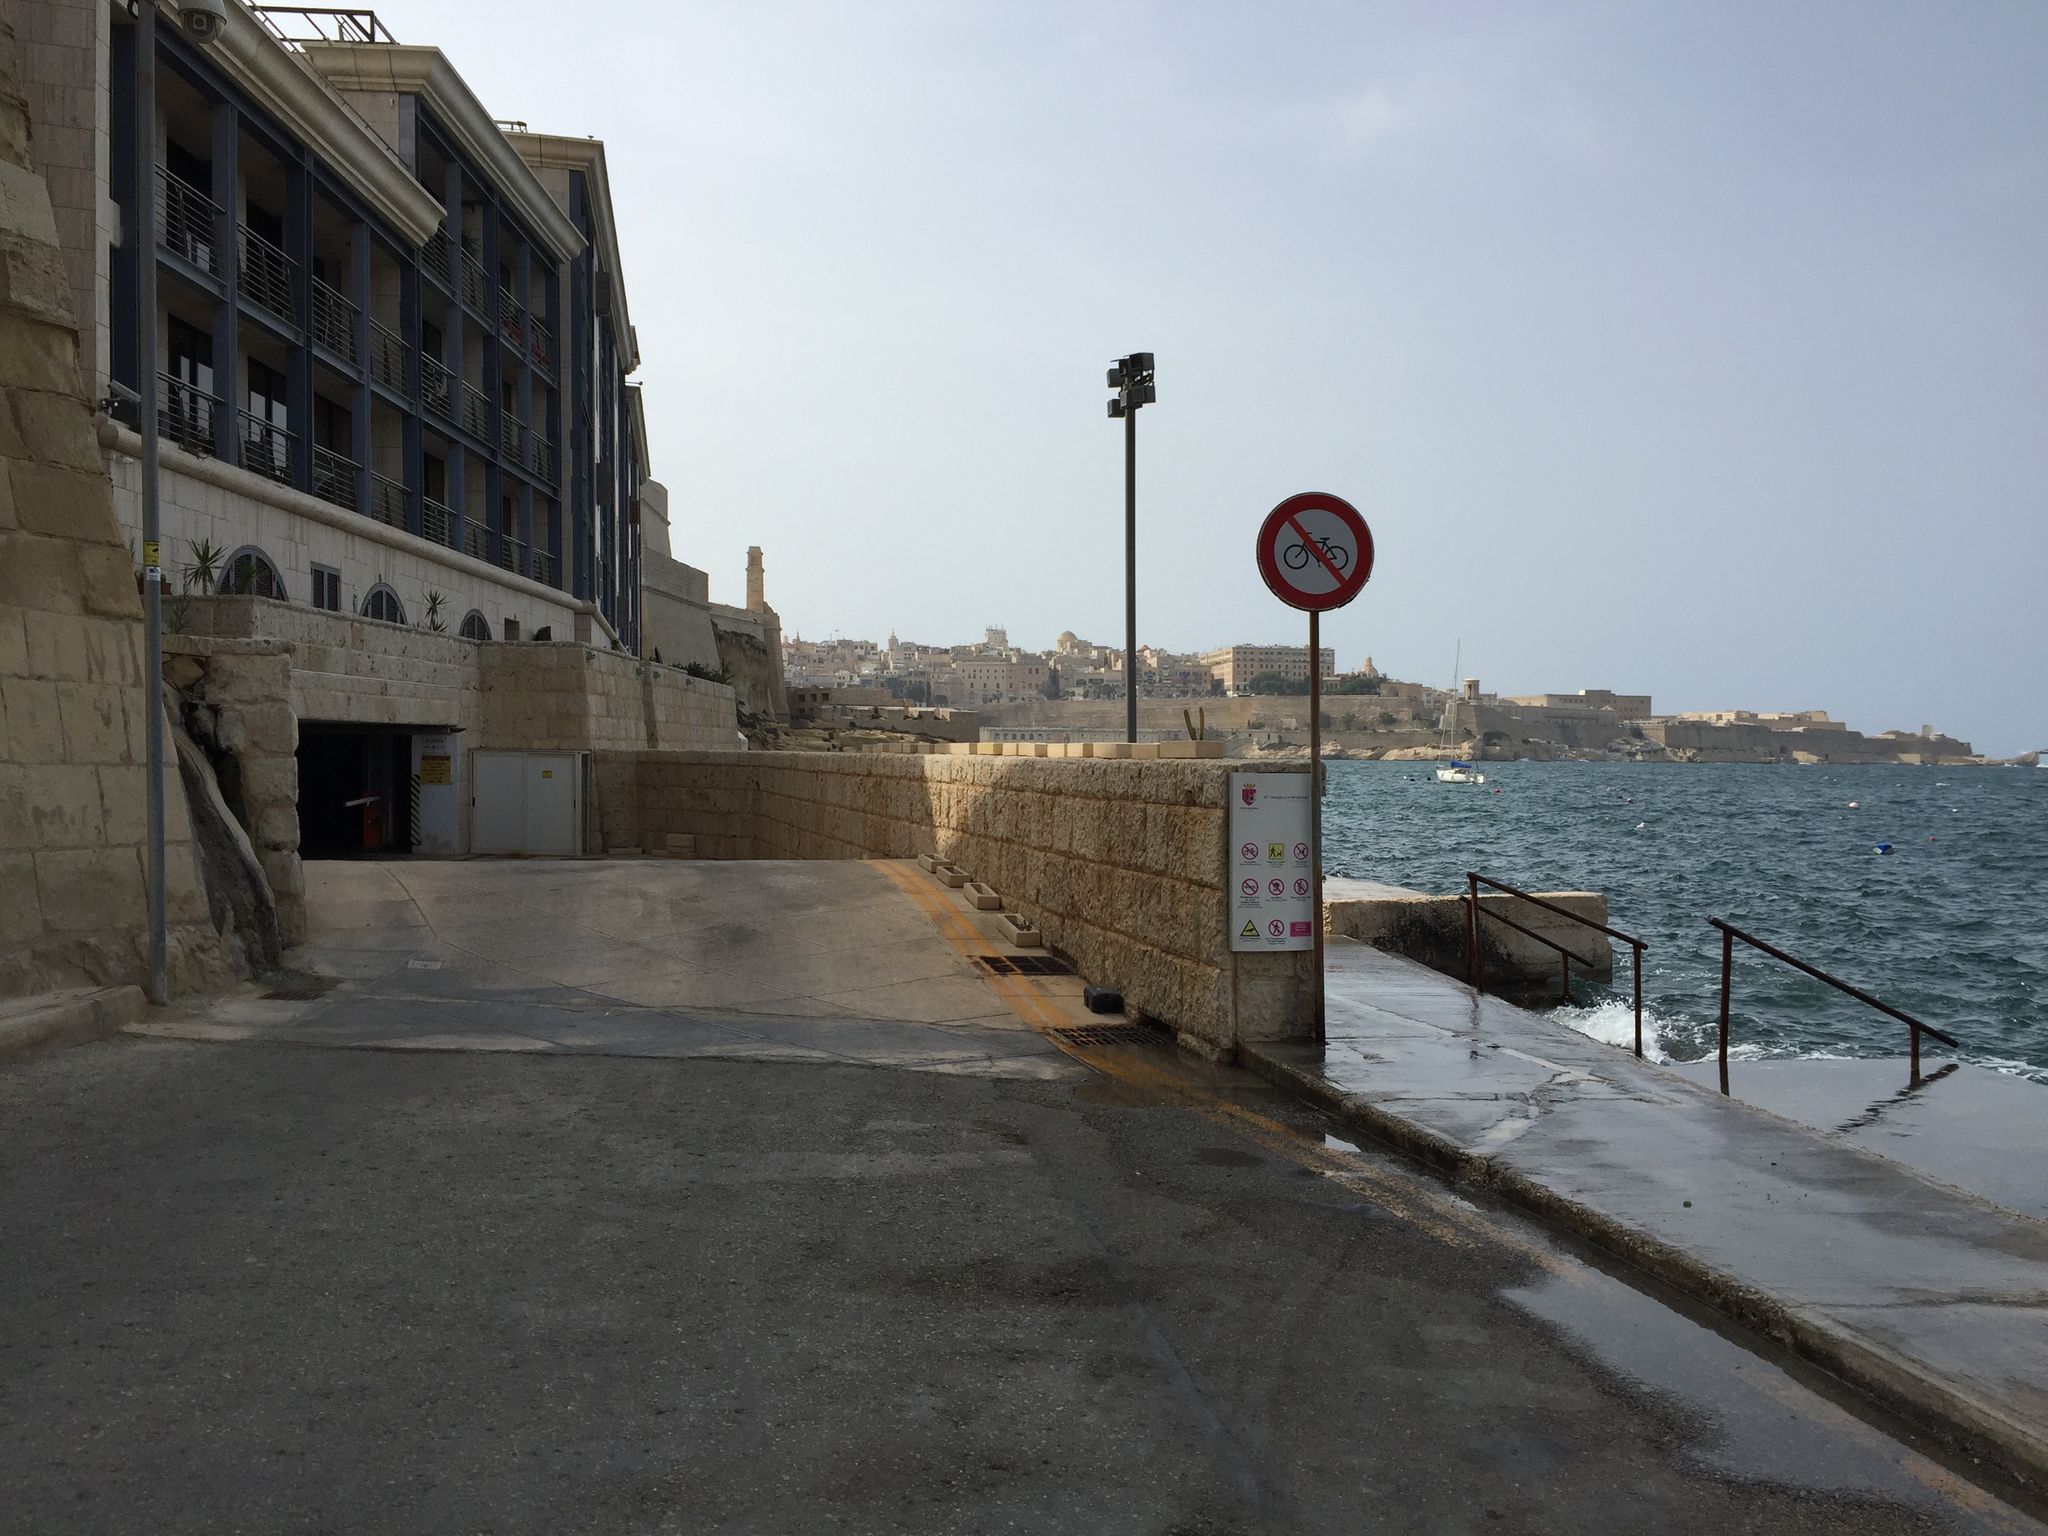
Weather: snowy
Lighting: day
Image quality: good
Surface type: walking surface
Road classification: unclassified, footway
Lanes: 1.0
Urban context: urban centre
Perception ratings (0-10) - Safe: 7.3, Lively: 5.08, Beautiful: 4.25, Boring: 5.85, Depressing: 3.07, Wealthy: 4.19